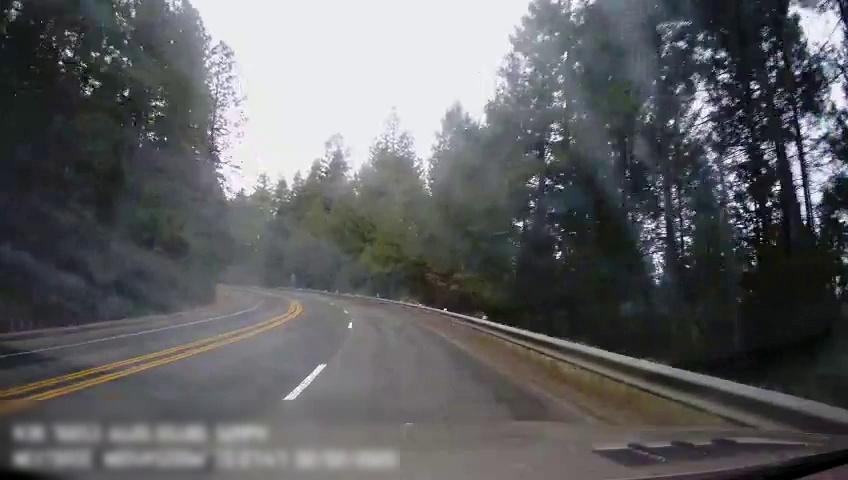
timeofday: Day
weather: Cloudy
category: Drivable Space
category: Lanes | Opposite Lane
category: Lanes | Opposite Lane
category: Lanes | Alternate Lane
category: Lanes | Current Lane
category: Lanes | Current Lane